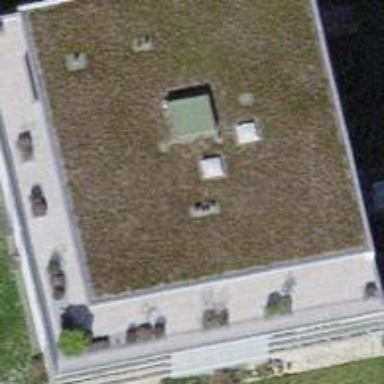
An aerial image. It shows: House with flat roof.